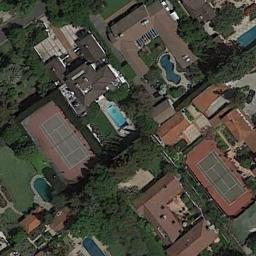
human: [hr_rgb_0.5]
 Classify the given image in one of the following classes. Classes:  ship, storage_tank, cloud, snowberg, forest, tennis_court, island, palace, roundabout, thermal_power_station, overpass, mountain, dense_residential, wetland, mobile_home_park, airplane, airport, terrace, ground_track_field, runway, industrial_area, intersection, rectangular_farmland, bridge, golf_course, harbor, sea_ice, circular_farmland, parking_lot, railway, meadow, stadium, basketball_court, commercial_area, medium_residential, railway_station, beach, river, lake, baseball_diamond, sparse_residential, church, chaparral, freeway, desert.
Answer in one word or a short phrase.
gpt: tennis_court